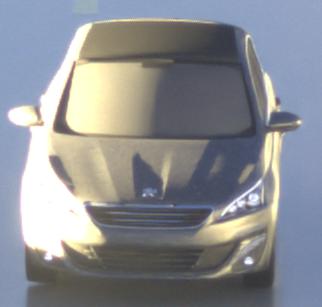
Make: Peugeot
Model: 308 VTi 82
Detailed model: 308 (II)
Model produced from: 2013/09
Model produced until: 2014/11
Doors: 5
Color: gray
Road condition: wet road
Daytime: sunrise or sunset
Contrast: low contrast